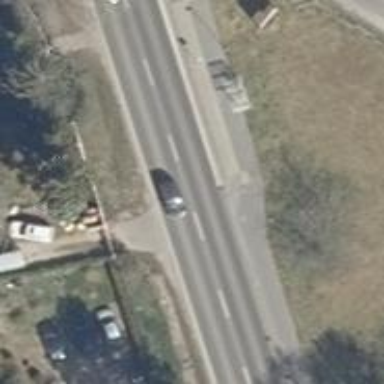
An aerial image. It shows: Asphalt sidewalk along the footway.